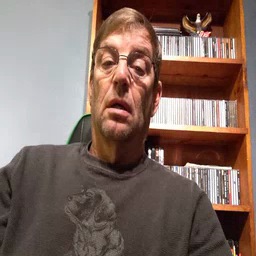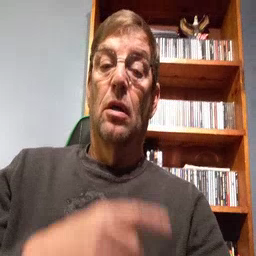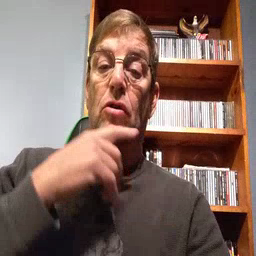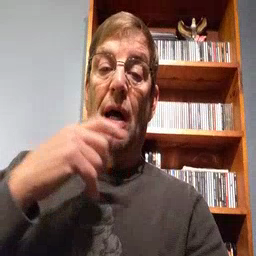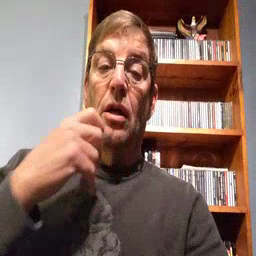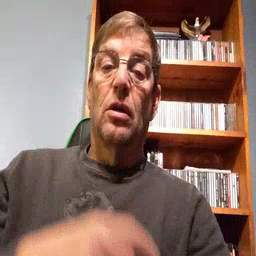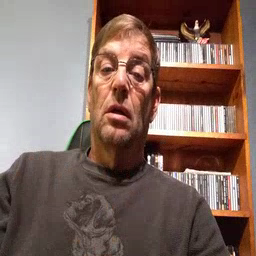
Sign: dryer